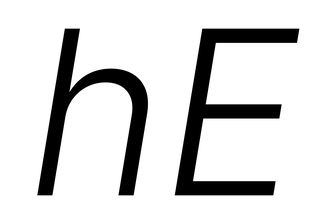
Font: Inter-Italic_Light_Italic